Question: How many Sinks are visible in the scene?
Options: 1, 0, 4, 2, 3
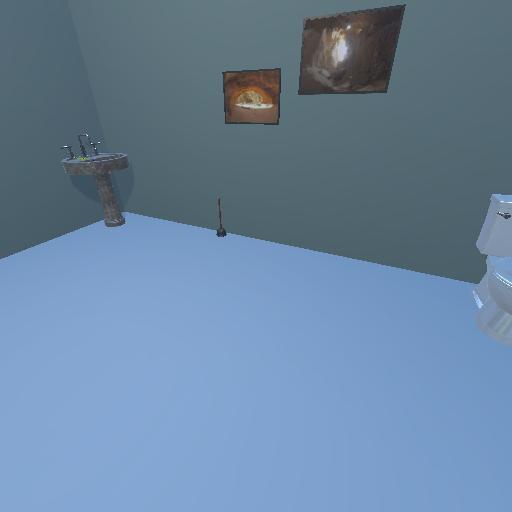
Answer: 1